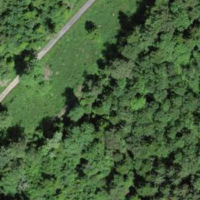
EUNIS habitat code: 44
Species observed at this site:
Allium ursinum
Ajuga reptans